Field crop: maize
Growth stage: 2
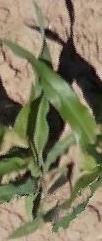
Species: maize